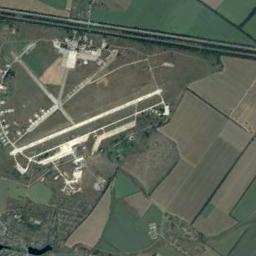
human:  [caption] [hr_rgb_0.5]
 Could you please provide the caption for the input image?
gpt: There is an airport in the middle of the field .

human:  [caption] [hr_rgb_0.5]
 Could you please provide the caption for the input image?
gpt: An airport with some runways on the farmland with different plants .

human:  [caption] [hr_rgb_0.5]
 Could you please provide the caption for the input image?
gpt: A complex airport with many runways and buildings is surrounded by a brown and green farmland .

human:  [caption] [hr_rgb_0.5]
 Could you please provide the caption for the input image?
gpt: The airport was built in the middle of lush vegetation .

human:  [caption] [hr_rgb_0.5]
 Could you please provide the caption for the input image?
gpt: Airports have many roads of different lengths .